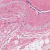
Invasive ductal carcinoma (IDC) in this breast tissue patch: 0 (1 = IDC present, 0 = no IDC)